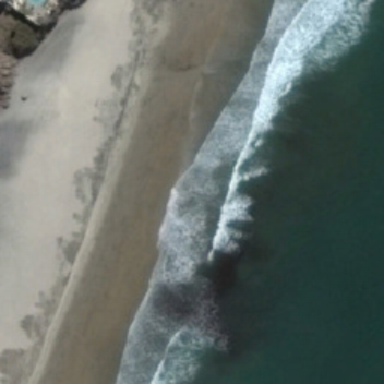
There is a house with a swimming pool on the coast .